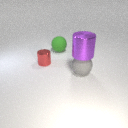
large green rubber sphere behind large gray rubber sphere